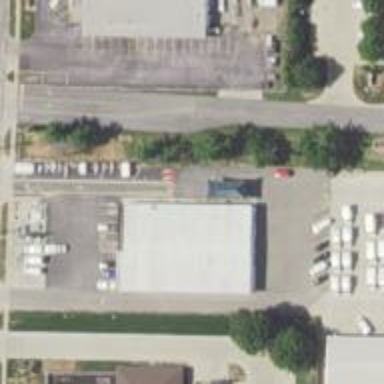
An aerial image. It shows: Car rental facility.